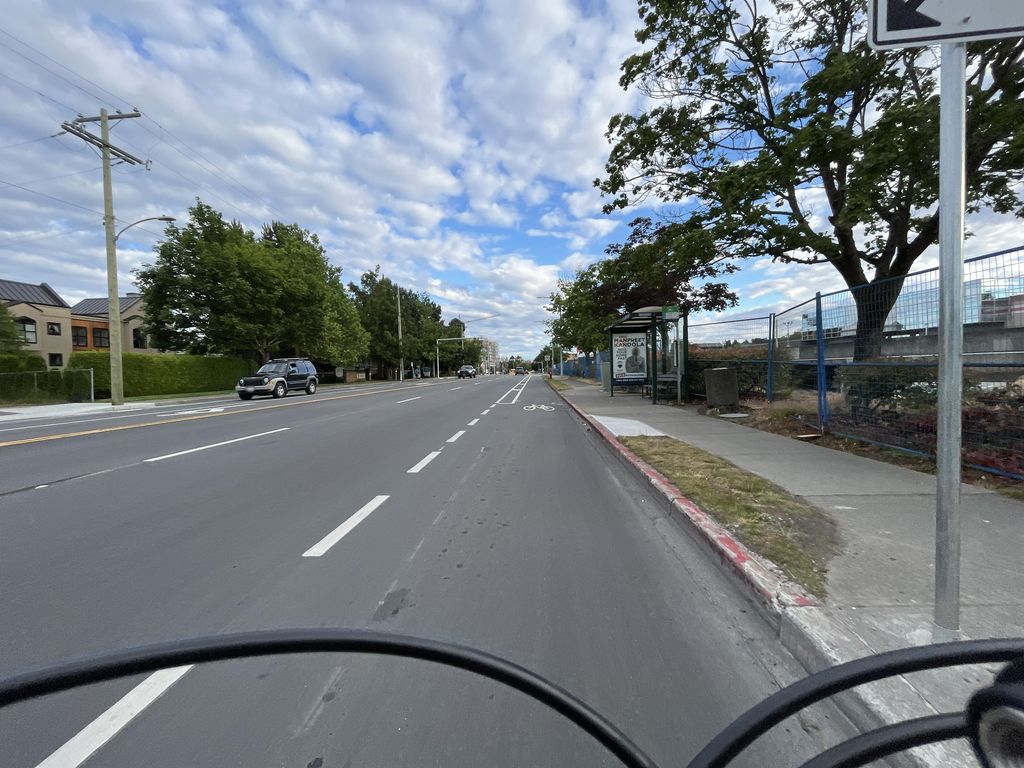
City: victoria